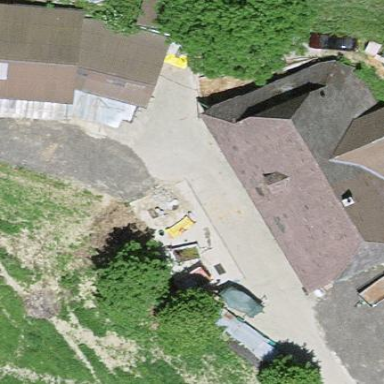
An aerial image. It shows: Farm with farmyard.